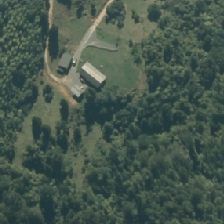
Land cover: broadleaved_indigenous_hardwood